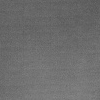
Atmospheric dust classification: dusty